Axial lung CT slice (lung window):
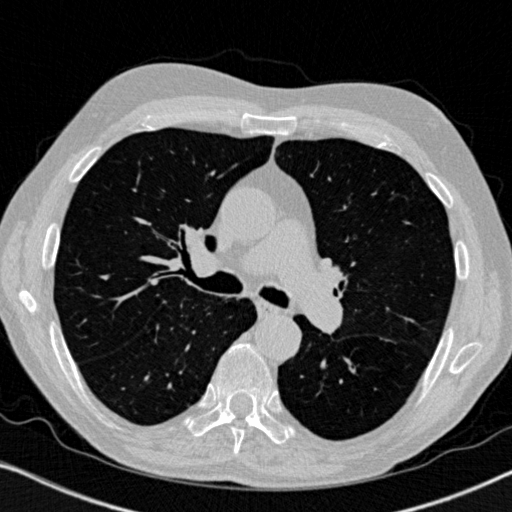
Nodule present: no